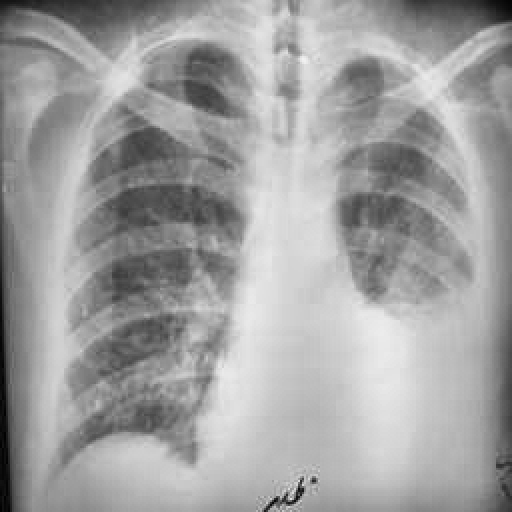
Finding: TUBERCULOSIS